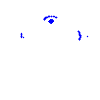
Particle: electron